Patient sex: M
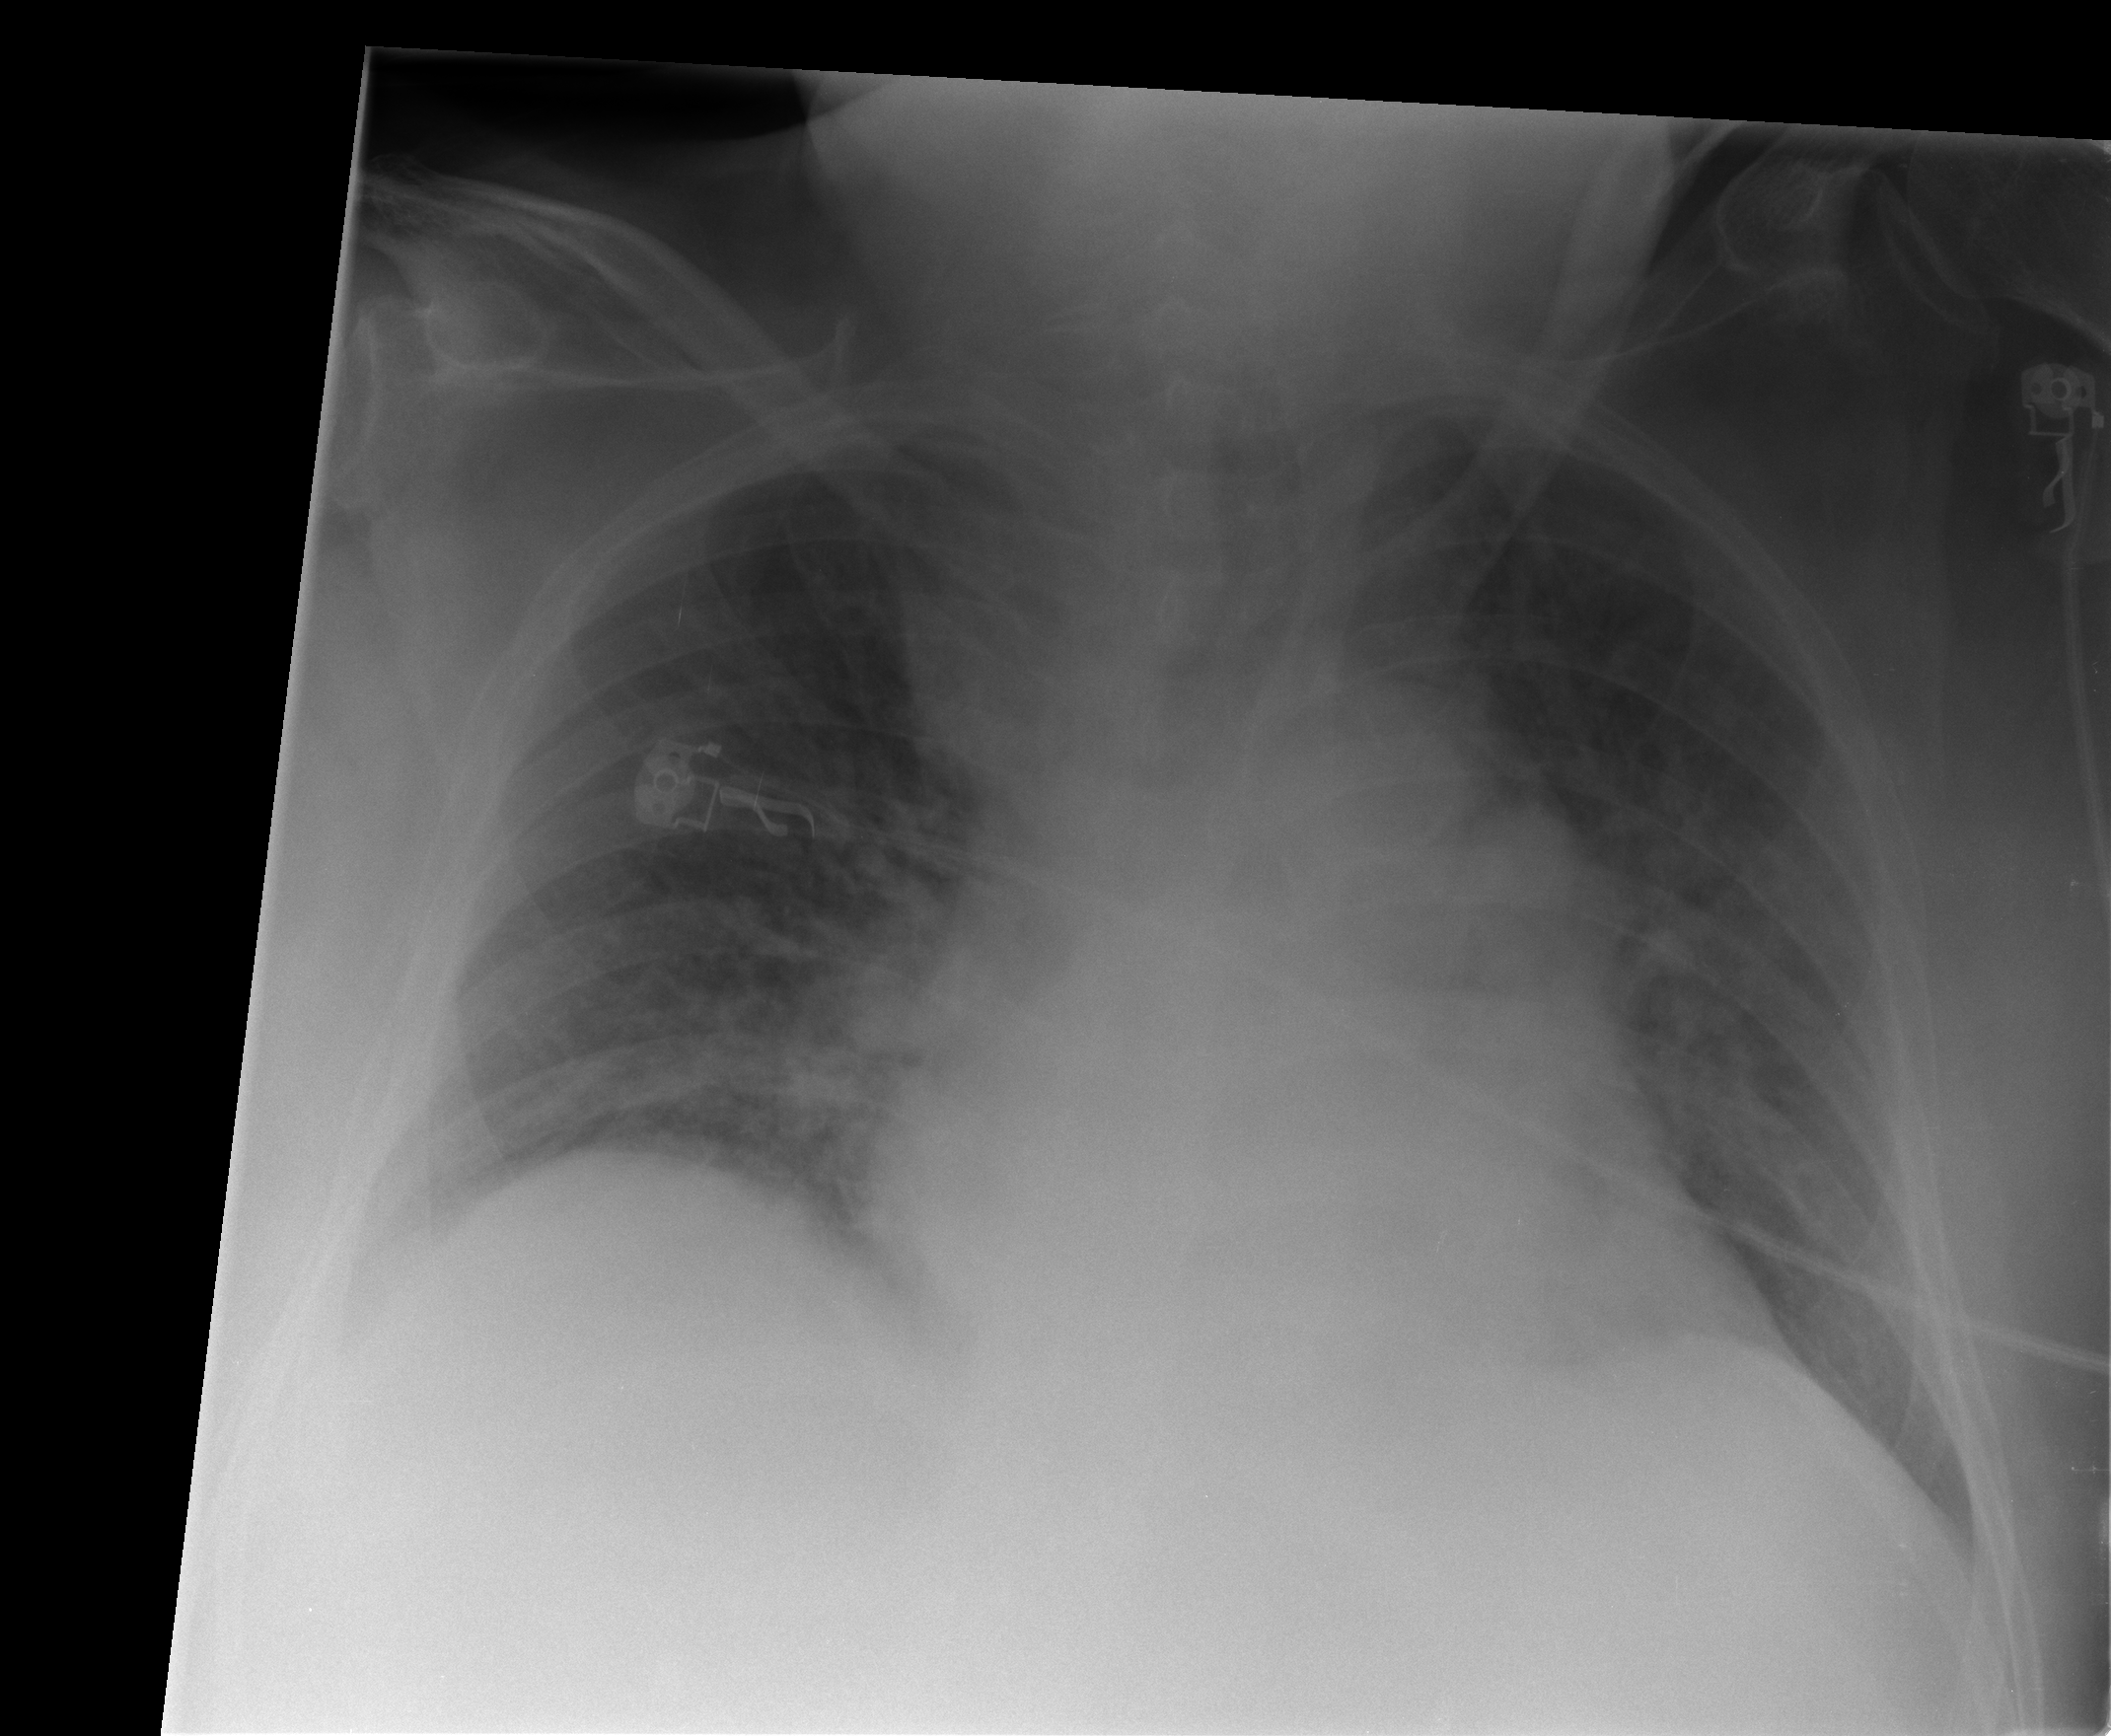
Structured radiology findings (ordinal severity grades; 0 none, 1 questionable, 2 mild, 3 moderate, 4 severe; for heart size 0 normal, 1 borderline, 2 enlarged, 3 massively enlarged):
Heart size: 2
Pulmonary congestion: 2
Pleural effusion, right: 1
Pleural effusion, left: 0
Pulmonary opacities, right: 0
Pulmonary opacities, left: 0
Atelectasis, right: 1
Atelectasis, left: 0